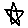
Label: star